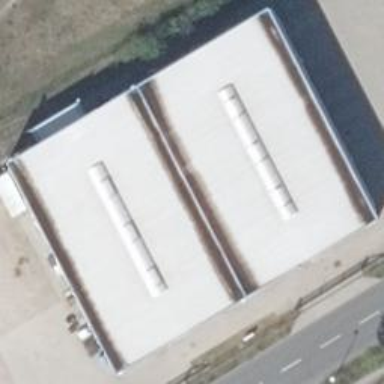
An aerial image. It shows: Industrial building with works on site.